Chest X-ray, PA view. Patient: 36 years old, sex F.
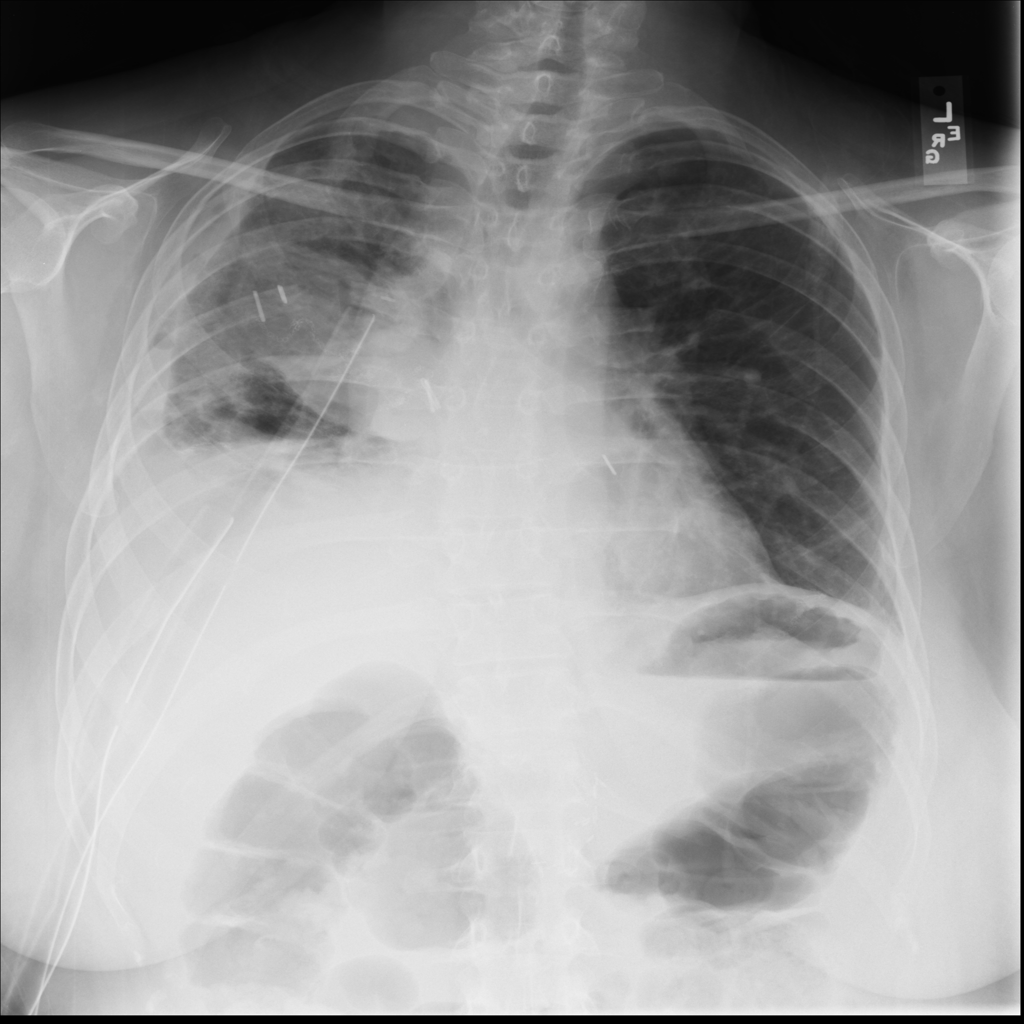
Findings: Atelectasis, Effusion, Infiltration, Pneumothorax